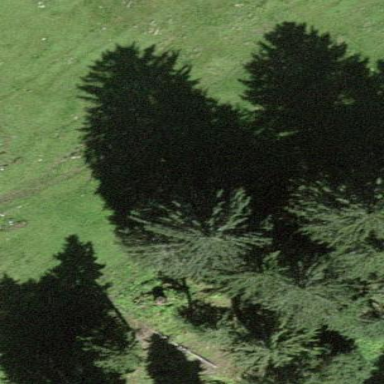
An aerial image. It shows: Forest area.